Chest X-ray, PA view. Patient: 38 years old, sex F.
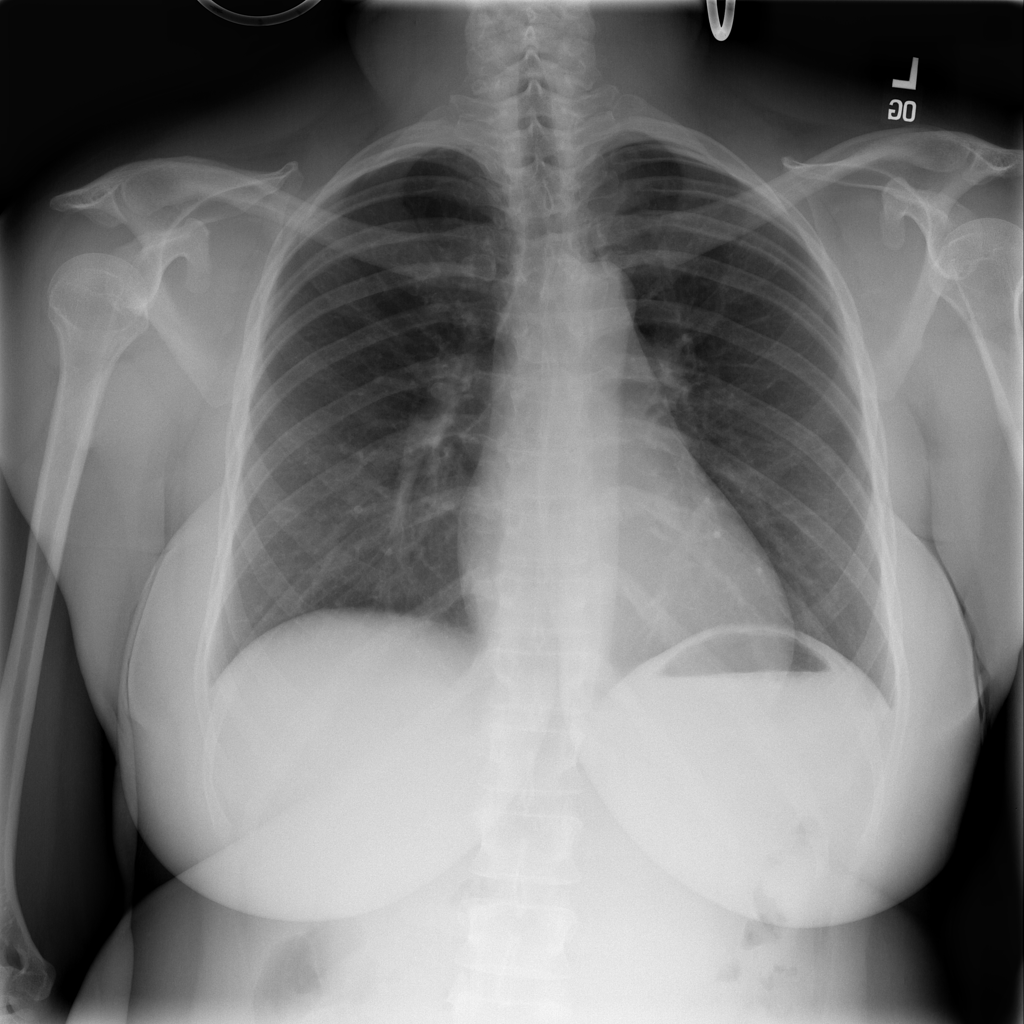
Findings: No Finding